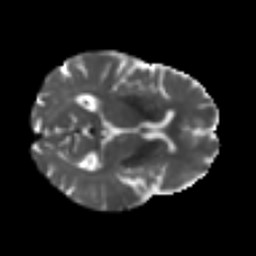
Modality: T2w
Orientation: axial
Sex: female
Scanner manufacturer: ge
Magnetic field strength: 3 T
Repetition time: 7 s
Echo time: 0.08 s